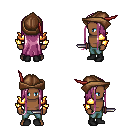
a pixel art fantasy rpg character, male body template, human, dark skin, gold arm armor, teal pants, pink extra-long hairstyle, leather cap, black shoes, dagger, four views (front, back, left, right), 2x2 character sprite sheet, small pixel art, hard edges, no anti-aliasing